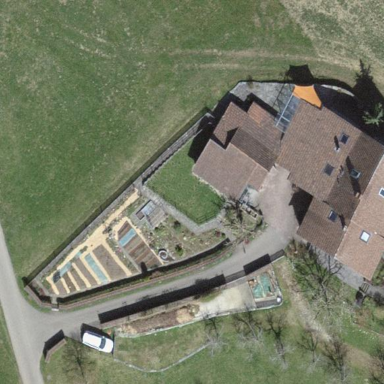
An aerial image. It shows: Simple house.